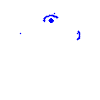
Particle: kaon